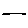
Label: line